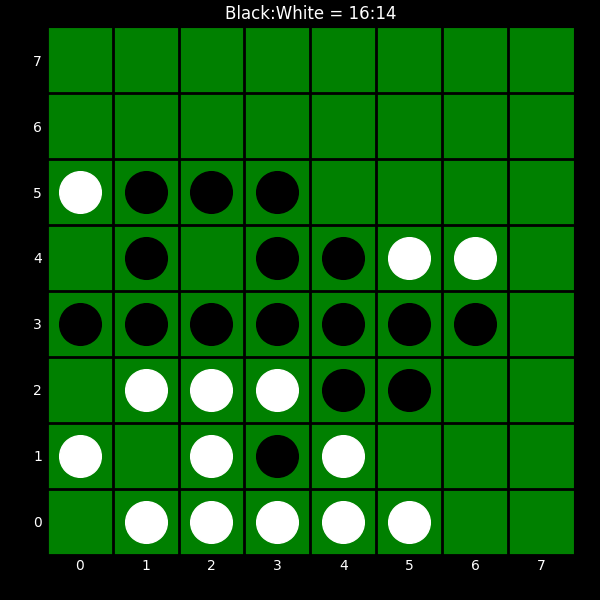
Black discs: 16
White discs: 14